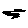
Label: zigzag